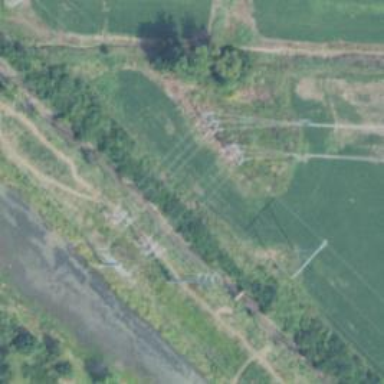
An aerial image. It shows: H-frame designed tower for power lines.